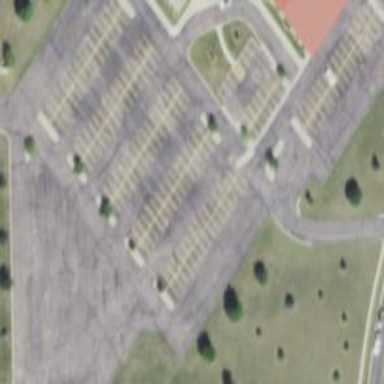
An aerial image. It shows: Parking area.